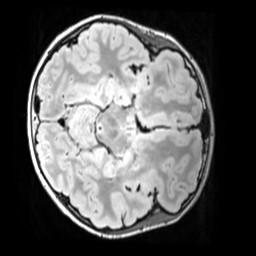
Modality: FLAIR
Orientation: axial
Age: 12
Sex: male
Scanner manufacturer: siemens
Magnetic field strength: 3 T
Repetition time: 5 s
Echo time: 0.388 s